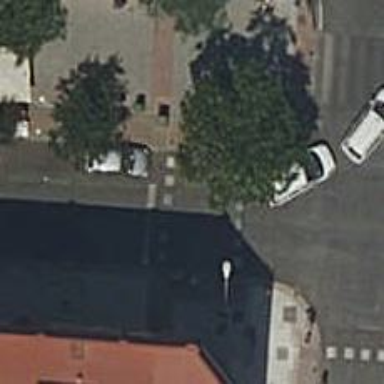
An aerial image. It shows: Road with traffic signals and zebra crossing with traffic signals.